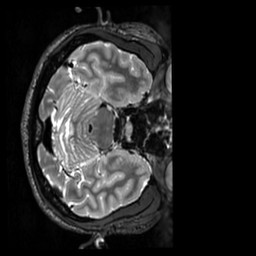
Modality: T2w
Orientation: axial
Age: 24
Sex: male
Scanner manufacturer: siemens
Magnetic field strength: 3 T
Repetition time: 3.2 s
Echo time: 0.728 s